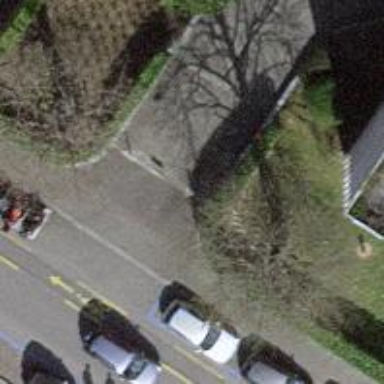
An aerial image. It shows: Bollard.